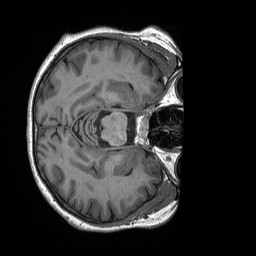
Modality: T1w
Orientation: axial
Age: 63
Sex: female
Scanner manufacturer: siemens
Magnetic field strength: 3 T
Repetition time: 2.4 s
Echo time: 0.00226 s